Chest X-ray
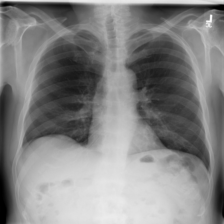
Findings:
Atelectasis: negative
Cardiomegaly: negative
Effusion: negative
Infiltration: negative
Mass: negative
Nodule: negative
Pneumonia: negative
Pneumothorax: negative
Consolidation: negative
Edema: negative
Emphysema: negative
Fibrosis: negative
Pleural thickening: negative
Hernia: negative